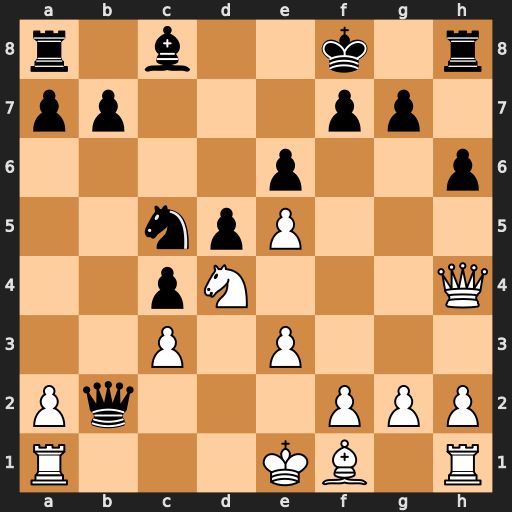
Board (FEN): r1b2k1r/pp3pp1/4p2p/2npP3/2pN3Q/2P1P3/Pq3PPP/R3KB1R
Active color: w
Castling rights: KQ
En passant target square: -
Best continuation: Qd8#